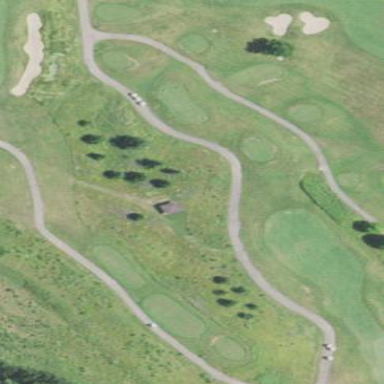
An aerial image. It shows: Area with grass landuse and grass surface. This part of the golf course is considered rough.